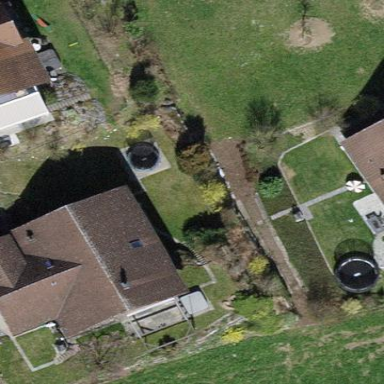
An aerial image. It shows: Simple and straightforward house.